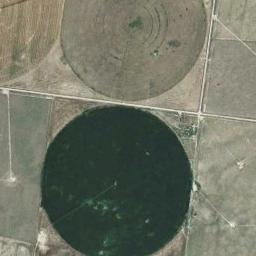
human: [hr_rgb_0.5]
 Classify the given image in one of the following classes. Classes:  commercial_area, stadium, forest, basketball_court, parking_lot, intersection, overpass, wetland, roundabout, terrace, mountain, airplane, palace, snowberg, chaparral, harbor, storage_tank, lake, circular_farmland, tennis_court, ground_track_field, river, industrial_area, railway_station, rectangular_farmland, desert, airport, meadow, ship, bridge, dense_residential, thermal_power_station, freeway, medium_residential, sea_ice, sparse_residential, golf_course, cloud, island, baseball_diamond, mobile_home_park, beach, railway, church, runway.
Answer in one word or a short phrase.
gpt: circular_farmland